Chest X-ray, AP view. Patient: 70 years old, sex M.
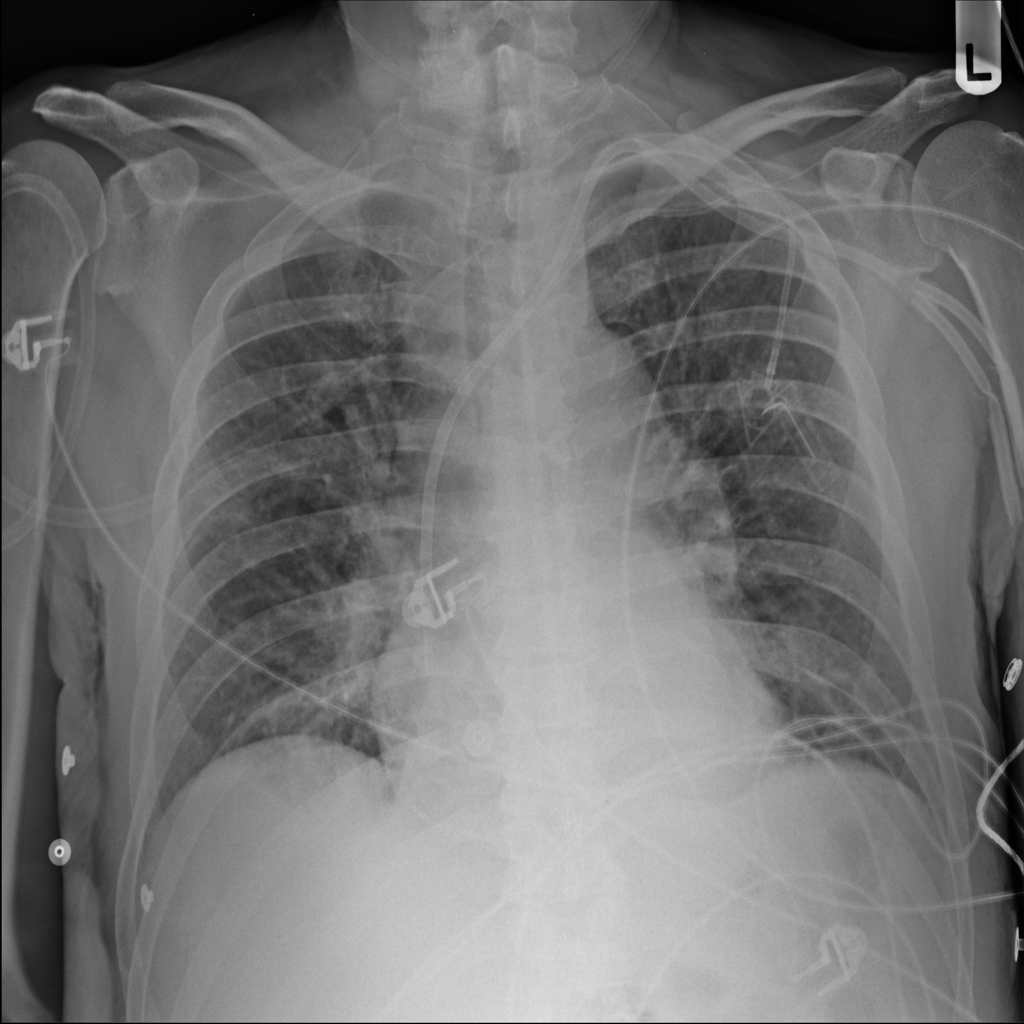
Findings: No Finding